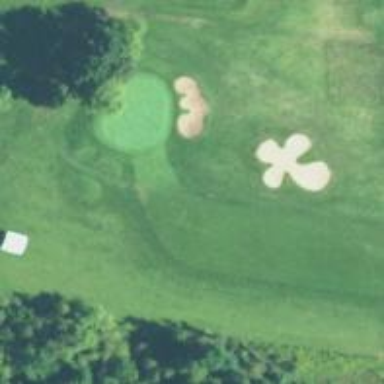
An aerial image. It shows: Golf hole.